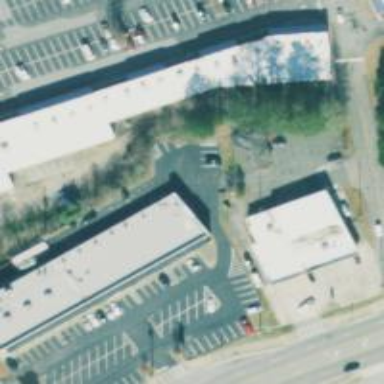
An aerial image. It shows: Flat roof retail building.